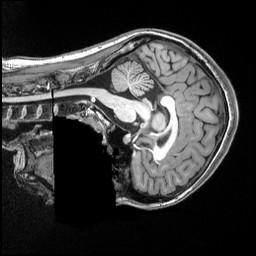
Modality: T1w
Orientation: sagittal
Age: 18
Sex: female
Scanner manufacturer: siemens
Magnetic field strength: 3 T
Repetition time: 2.5 s
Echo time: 0.00343 s